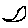
Label: moon